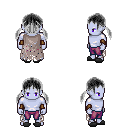
a pixel art fantasy rpg character, male body template, dark elf, purple skin, gray tattered cape, magenta pants, gray twin-tailed hairstyle, leather bracers, gray slippers, four views (front, back, left, right), 2x2 character sprite sheet, small pixel art, hard edges, no anti-aliasing